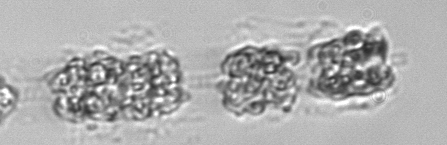
Label: Leptocylindrus_mediterraneus